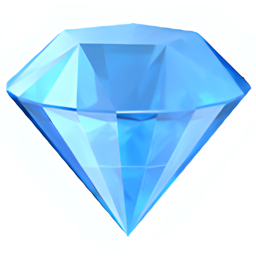
Name: gem stone
Emoji: 💎
Group: Objects
Sub-group: clothing